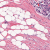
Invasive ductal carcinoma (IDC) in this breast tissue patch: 0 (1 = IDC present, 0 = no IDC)